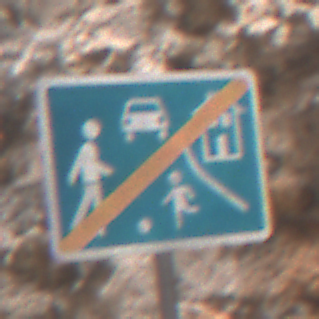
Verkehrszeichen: EndeVerkehrsberuhigterBereich
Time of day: Midday
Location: Outdoor (Urban)
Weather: PartlyCloudy
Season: NotSpecified
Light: Natural